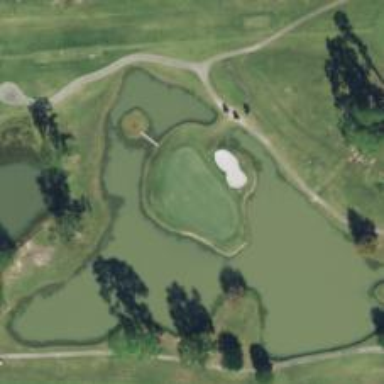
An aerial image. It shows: Golf hole.